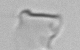
Label: detritus_transparent